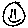
Label: smiley face